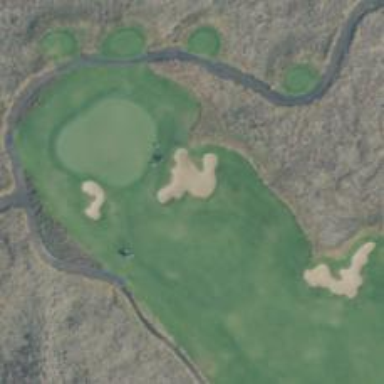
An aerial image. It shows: View of golf hole.